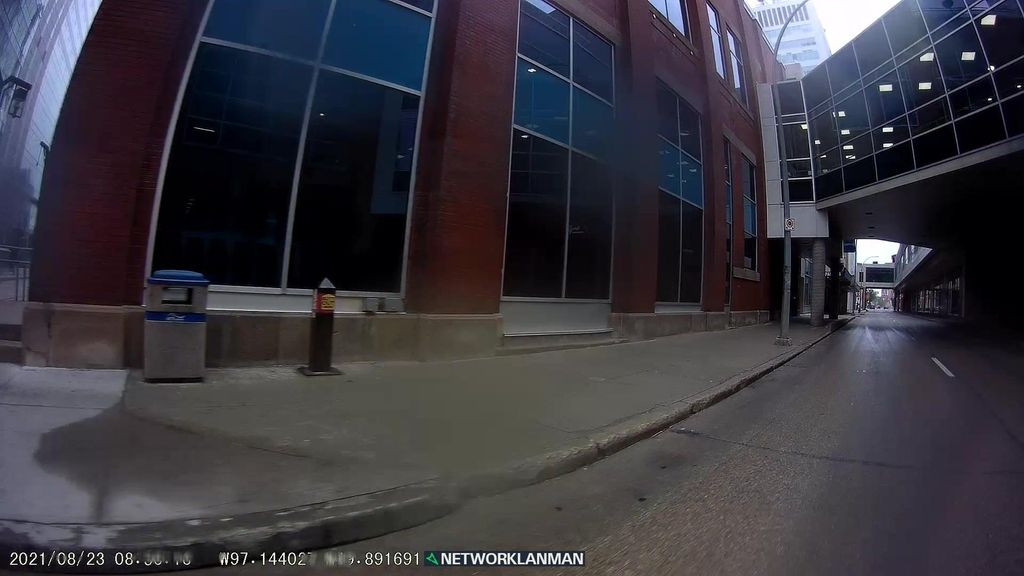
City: winnipeg